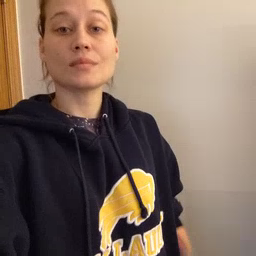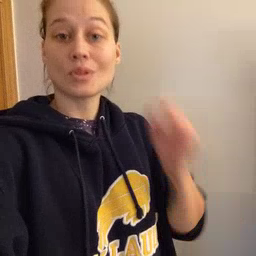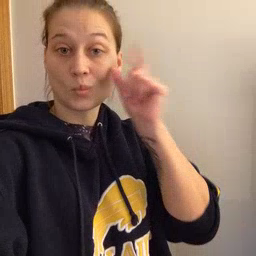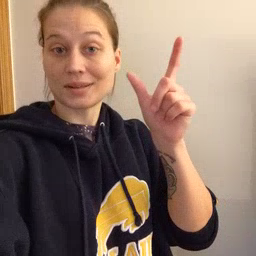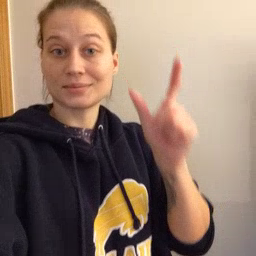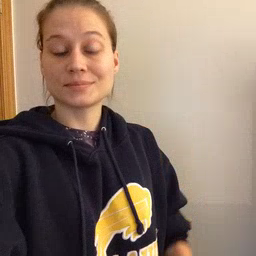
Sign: wake